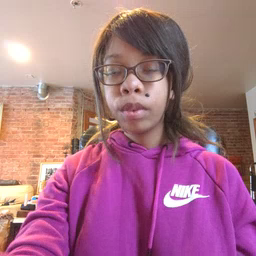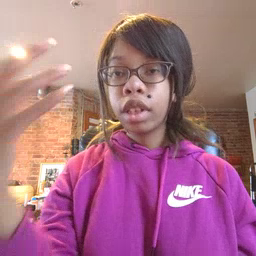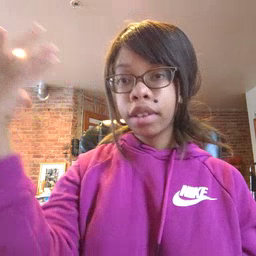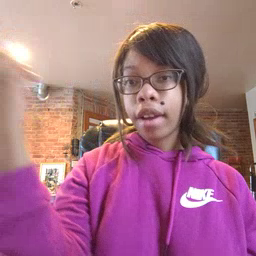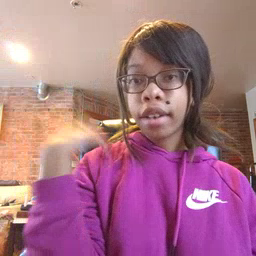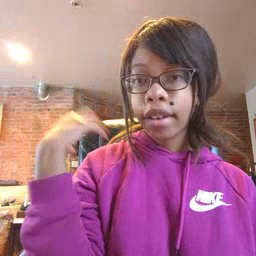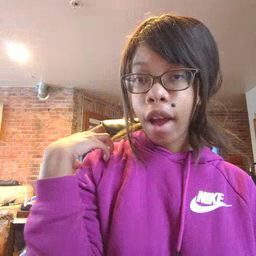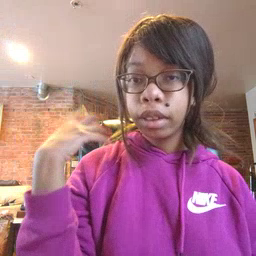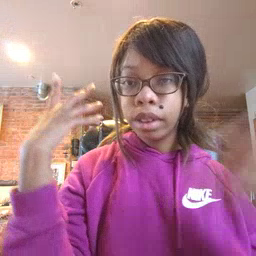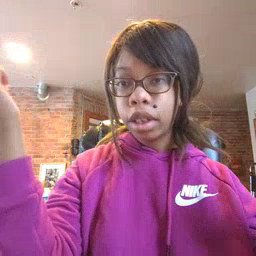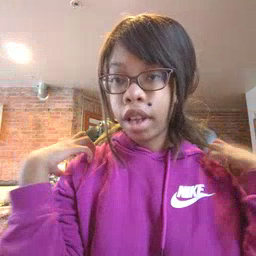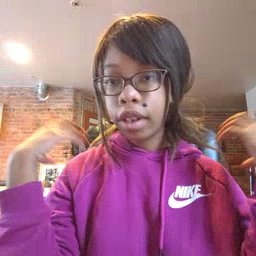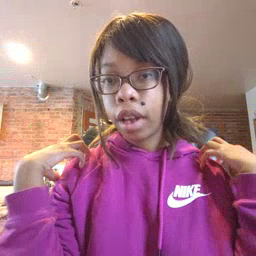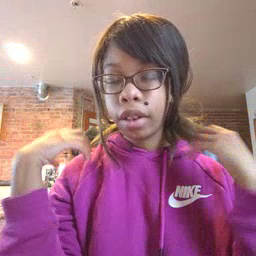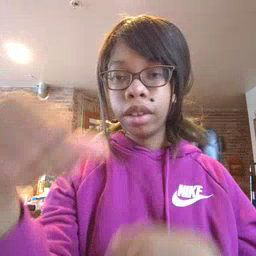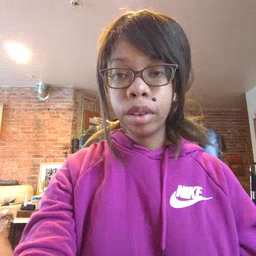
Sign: outside